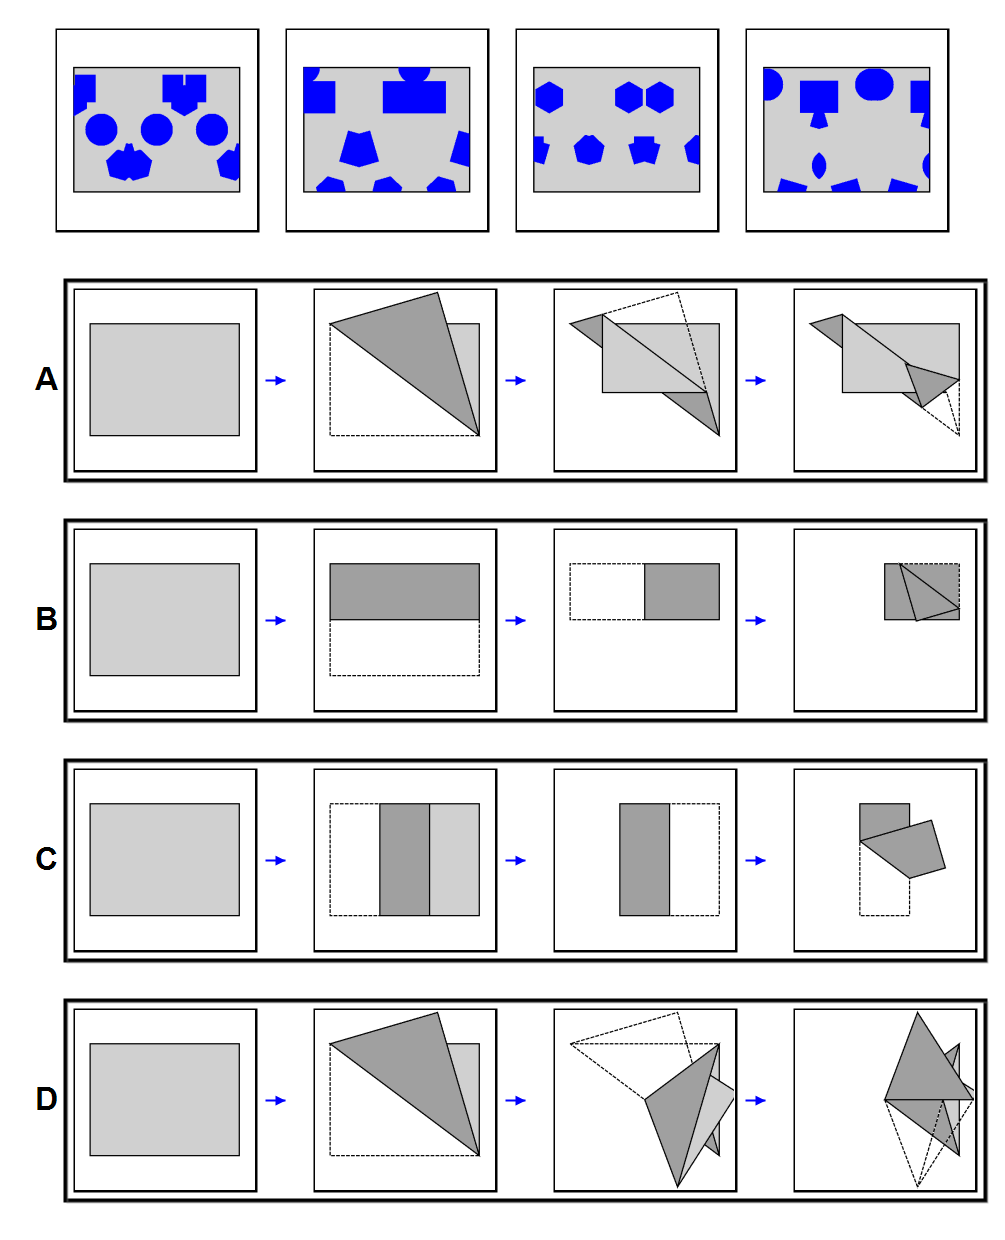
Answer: C